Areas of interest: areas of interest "Industrial Park"
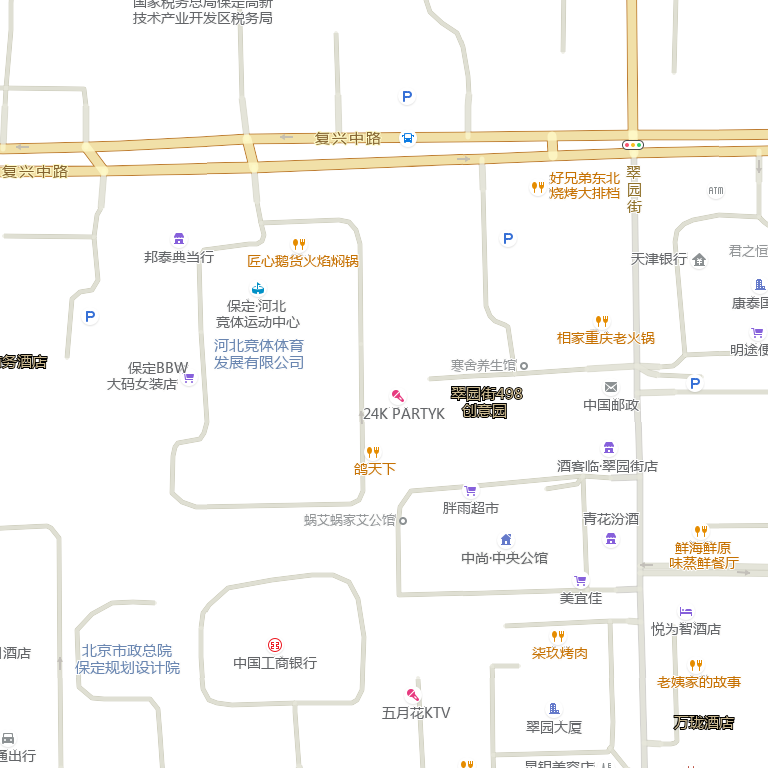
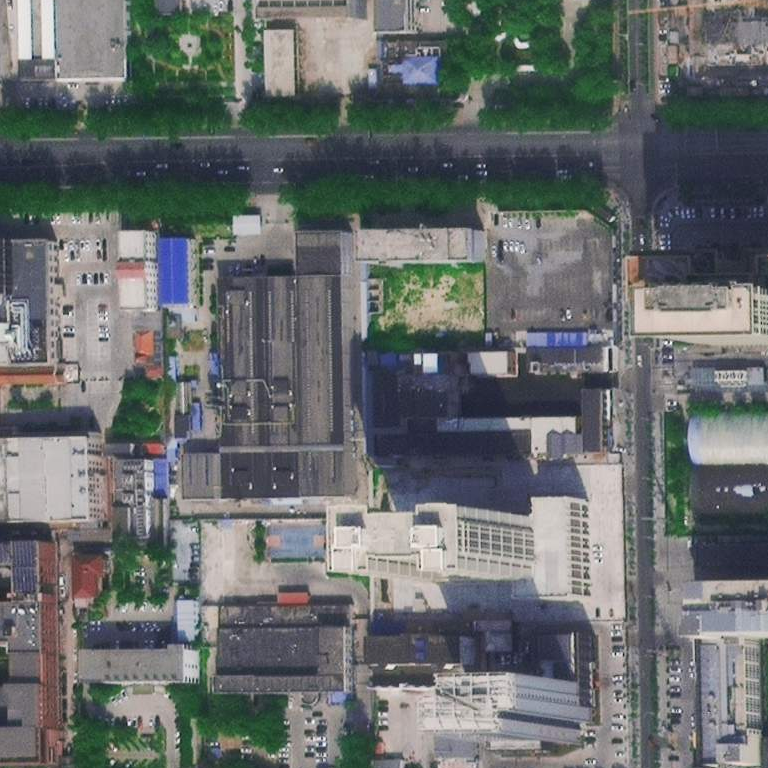